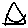
Label: triangle